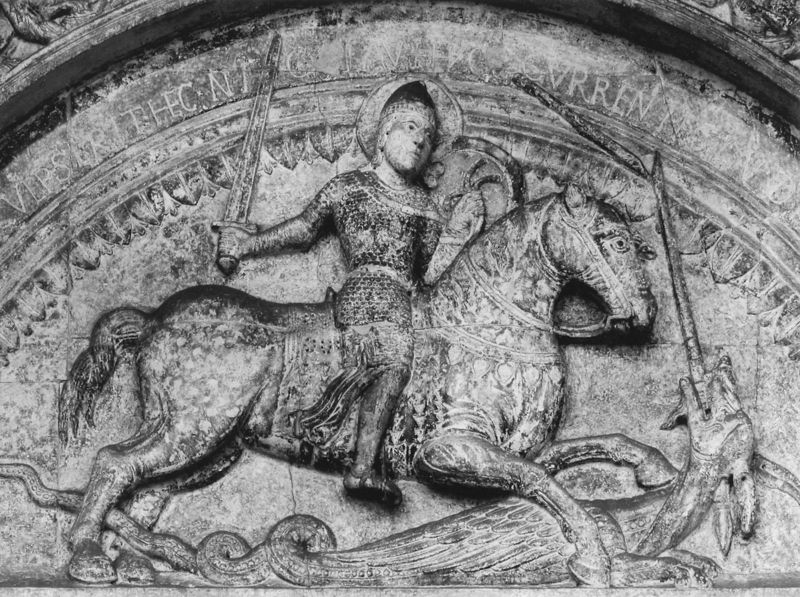
Titel: Dom S. Giorgio in Ferrara
Standort: Ferrara, Dom S. Giorgio (EU - I - Emilia-Romagna)
Schlagwörter: kampf, kämpfer, stein, tod, tot, figur, pferd, reiter, hufe, reiten, sattel, zügel, relief, schrift, bogen, lanze, inschrift, schild, schwert, helm, ritter, rüstung, sieg, halbrund, heiligenschein, heiliger, töten, gaul, ungeheuer, drache, kettenhemd, fogel, sigfried, besiegung, erschlagung